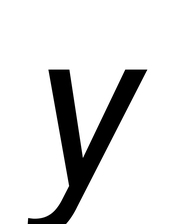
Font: Roboto-Italic_Italic